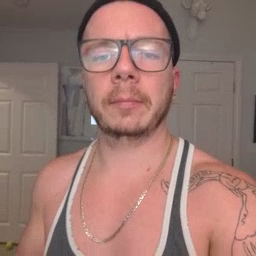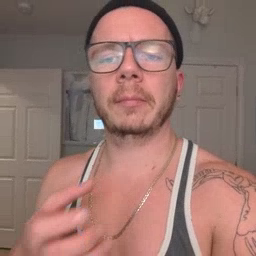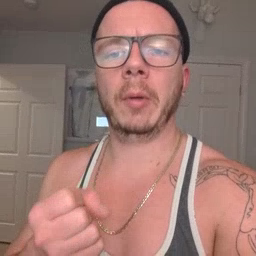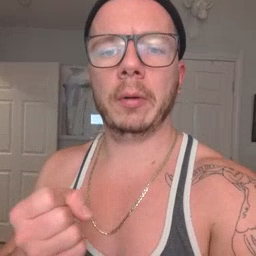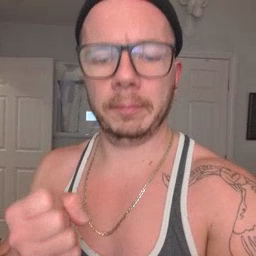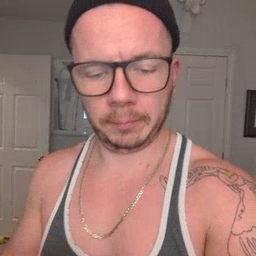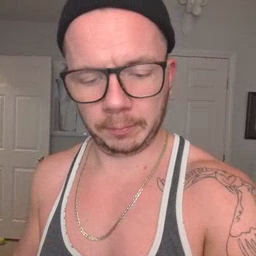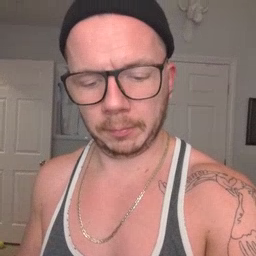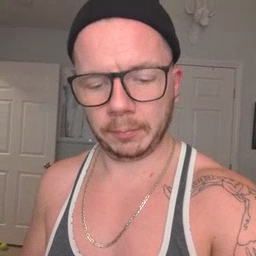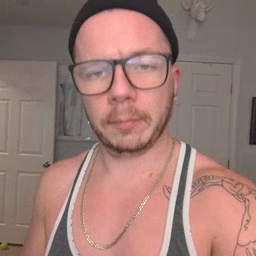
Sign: milk